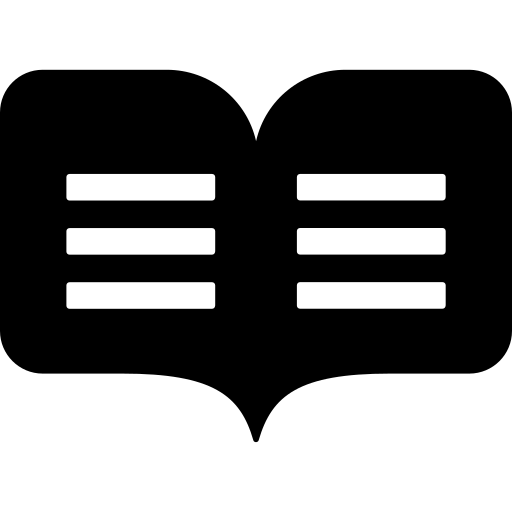
Tags: icon, FontAwesome, fa-icon, brand, readme